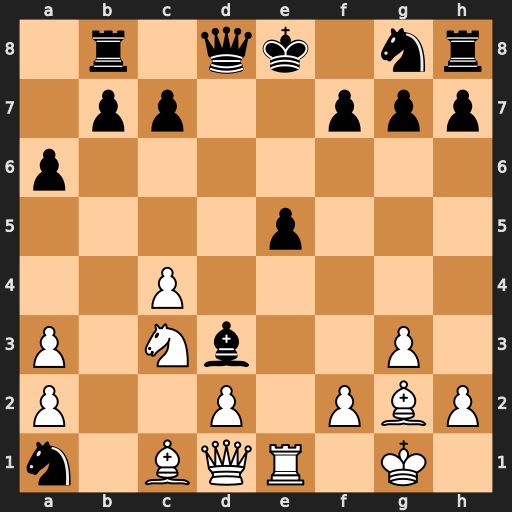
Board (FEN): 1r1qk1nr/1pp2ppp/p7/4p3/2P5/P1Nb2P1/P2P1PBP/n1BQR1K1
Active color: w
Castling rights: k
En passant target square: -
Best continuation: Rxe5+ Ne7 Nd5 O-O Nxe7+